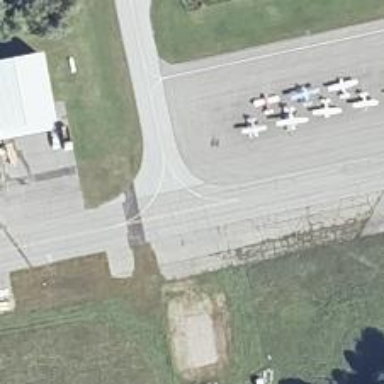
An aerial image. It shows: View of taxiway at the airport.